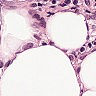
Metastatic tissue present: yes